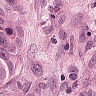
Metastatic tissue present: yes